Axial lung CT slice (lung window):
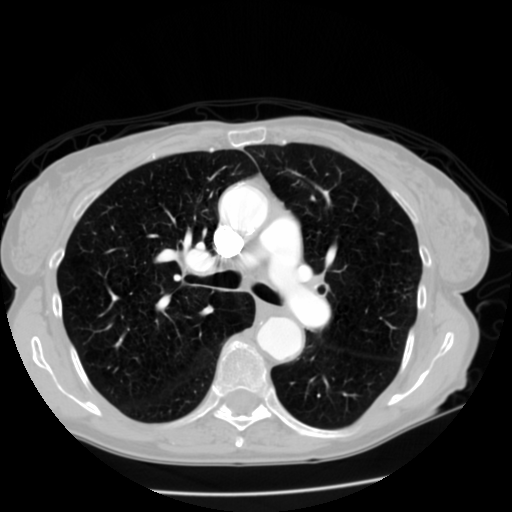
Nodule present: no